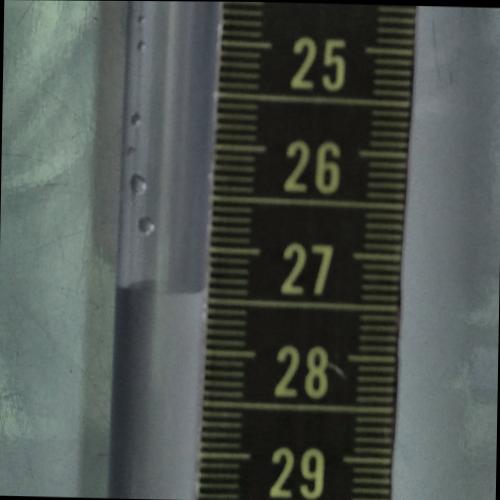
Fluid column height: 27.4 cm